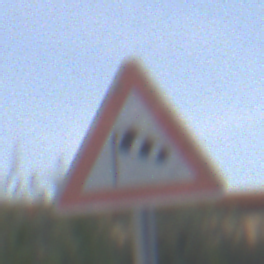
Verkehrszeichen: SeitenwindVonLinks
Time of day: SunriseSunset
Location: Outdoor (Urban)
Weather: Clear
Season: NotSpecified
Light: Natural